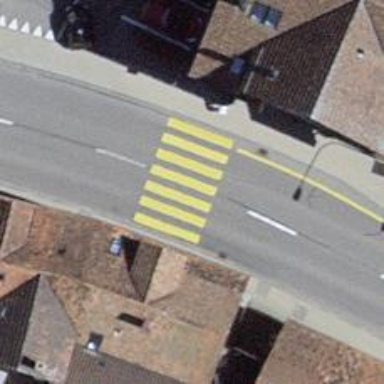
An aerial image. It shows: Zebra crossing on the road.